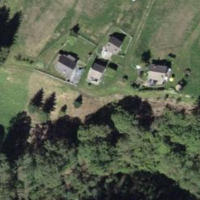
EUNIS habitat code: 41
Species observed at this site:
Cerastium tomentosum